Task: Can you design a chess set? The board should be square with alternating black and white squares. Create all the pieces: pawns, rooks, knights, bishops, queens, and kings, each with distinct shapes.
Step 1813:
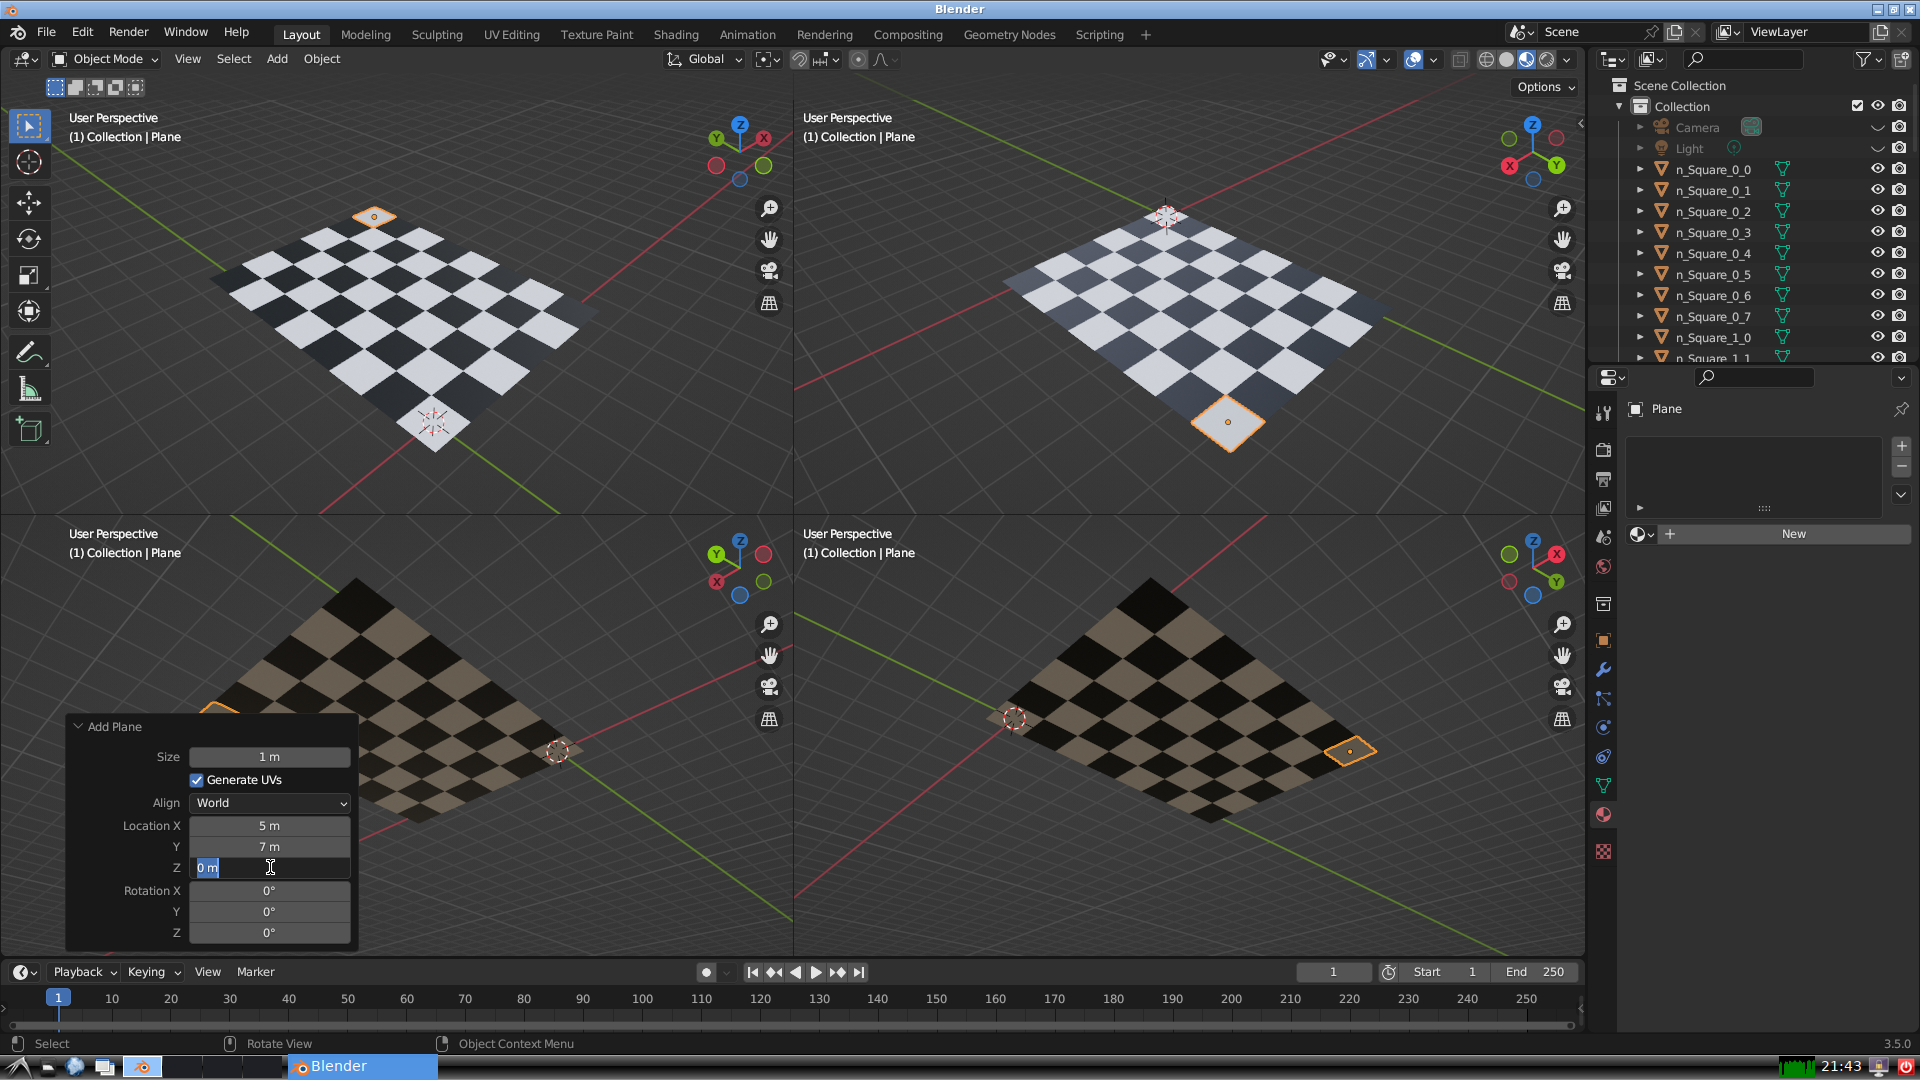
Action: input_text: 0.0